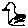
Label: bird